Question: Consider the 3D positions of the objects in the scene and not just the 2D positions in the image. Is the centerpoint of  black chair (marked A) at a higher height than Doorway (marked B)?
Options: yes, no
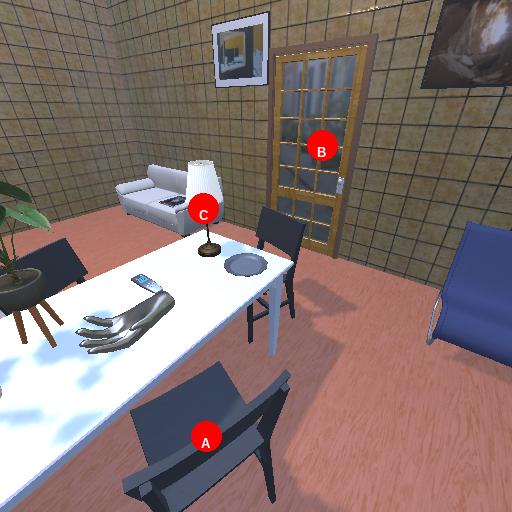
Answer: yes